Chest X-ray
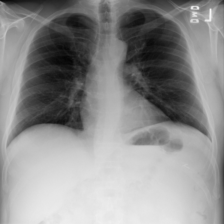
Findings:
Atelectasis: negative
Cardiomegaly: negative
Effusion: negative
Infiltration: negative
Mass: negative
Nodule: negative
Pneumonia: negative
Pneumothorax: negative
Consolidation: negative
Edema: negative
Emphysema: negative
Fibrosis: negative
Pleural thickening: negative
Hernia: negative